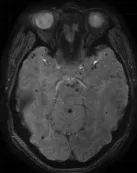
Hair and MRI of the patient. SWI showed microbleeds in the brain parenchyma (D).
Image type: radiology (mri)